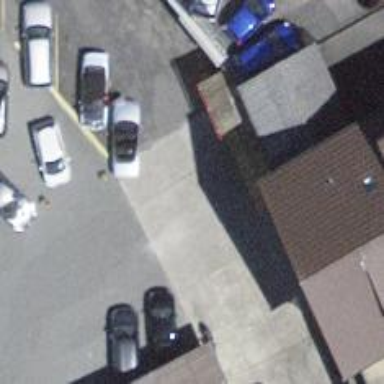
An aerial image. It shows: Car shop.